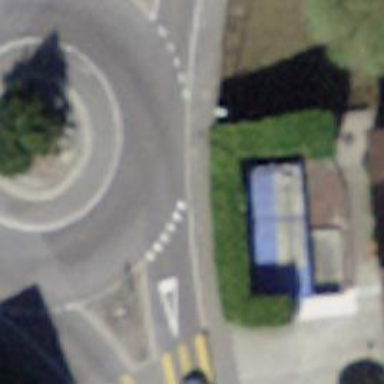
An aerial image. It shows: Road with "give way" sign.